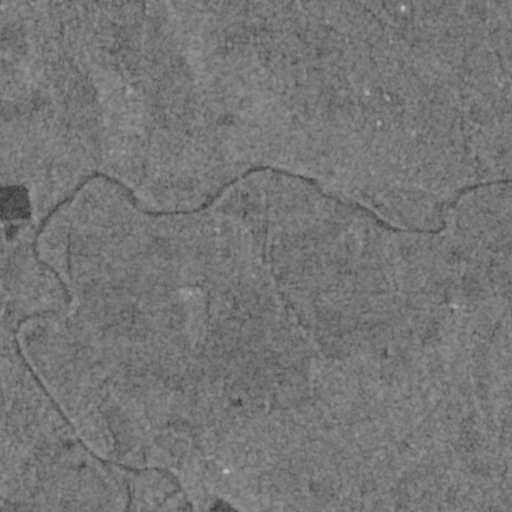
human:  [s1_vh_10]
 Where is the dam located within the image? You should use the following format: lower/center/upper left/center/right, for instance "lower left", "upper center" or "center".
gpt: The dam is located in the lower center of the image.
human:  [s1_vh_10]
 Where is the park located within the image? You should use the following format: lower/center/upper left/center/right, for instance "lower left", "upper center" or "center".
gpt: The park is located in the lower left of the image.
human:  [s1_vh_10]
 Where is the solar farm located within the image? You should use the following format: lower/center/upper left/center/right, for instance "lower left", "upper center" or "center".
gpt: The solar farm is located in the lower center of the image.
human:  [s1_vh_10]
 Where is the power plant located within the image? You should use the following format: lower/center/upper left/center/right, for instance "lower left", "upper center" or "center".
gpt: There is no power plant in the image.

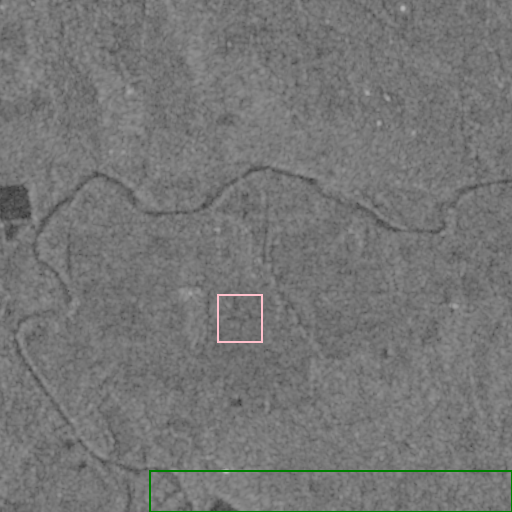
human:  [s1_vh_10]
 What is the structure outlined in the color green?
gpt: The structure outlined in green is a park.
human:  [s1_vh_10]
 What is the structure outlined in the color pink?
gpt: The structure outlined in pink is a solar farm.
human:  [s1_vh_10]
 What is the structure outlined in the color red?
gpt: There is no red outline.